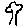
Label: tree